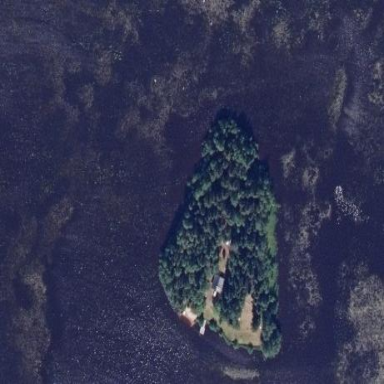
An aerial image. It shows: Islet.